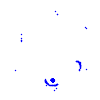
Particle: pion